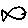
Label: fish